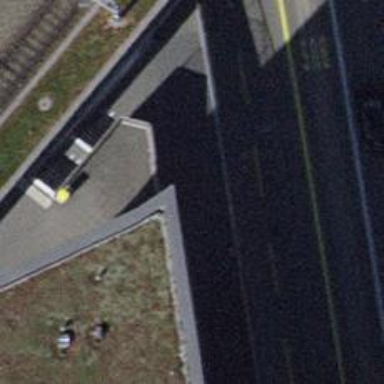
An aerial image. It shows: Double cycle barrier is in place.